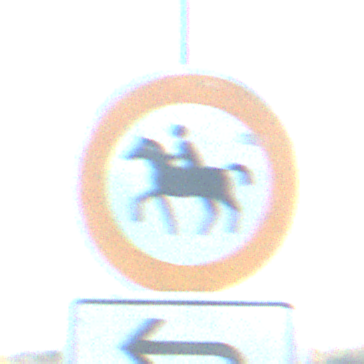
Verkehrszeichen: VerbotReiter
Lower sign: RichtungsangabeDurchPfeile2
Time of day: MorningAfternoon
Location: Outdoor (Nature)
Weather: Clear
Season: Autumn
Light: Natural